Question: I have something like this :
'''
If txt1.Text = "abc" Then
txt2.Text = "11111"
End If
'''
After this code executed I want to convert that "11111" = square something like image below

This is for web application
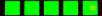
Answer: Have 2 images "1.jpg" which is green, and "0.jpg" which is black (add more colors and numbers if your string need to support more).
Build an HTML string based on your 'txt2.Text' text:
'''
Dim sb As New StringBuilder
For Each c as Char in txt2.Text.Chars
sb.AppendFormat("<img src='{0}.jpg' />", c)
Next
'''
Place a Literal control on the page where you want images to display and output HTML there:
'''
Literal1.Text = sb.ToString()
'''